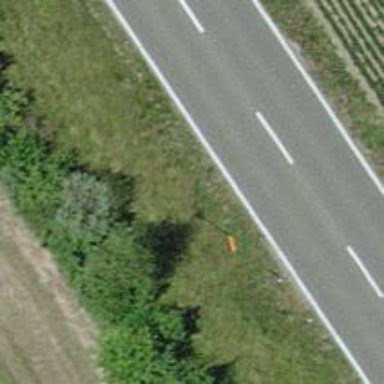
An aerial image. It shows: Pole with roof cover.